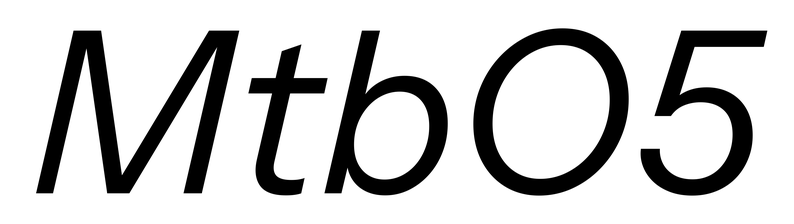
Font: InstrumentSans-Italic_Italic